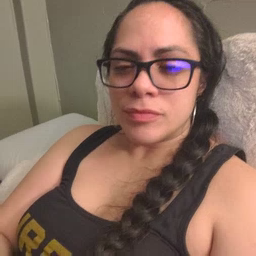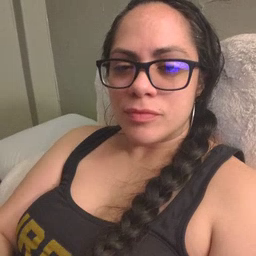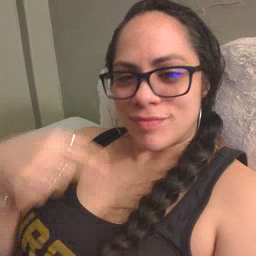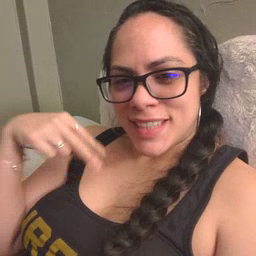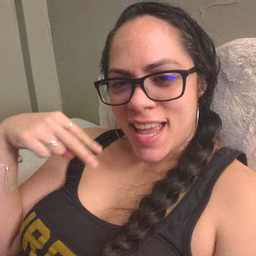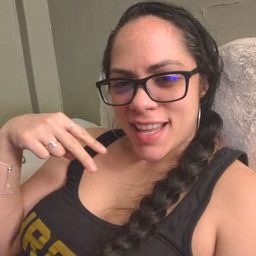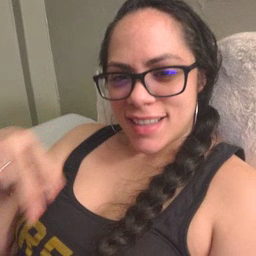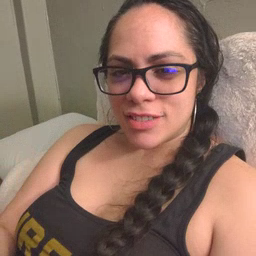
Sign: dance